Question: I've got a problem with long tag words (like Best Practices below).
I'd really appreciate if someone could go to the URL <URL> and make specific recommendation for the correct CSS change that would get the words like "Best-Practices" to clip when it goes over the edge rather than just flood over the edge into the screen. Sadly, I'm not very good at css and general instructions will not do me much good since I'm not and don't have a css guy to help me.
It will be good for you karma and we will appreciate it very much.

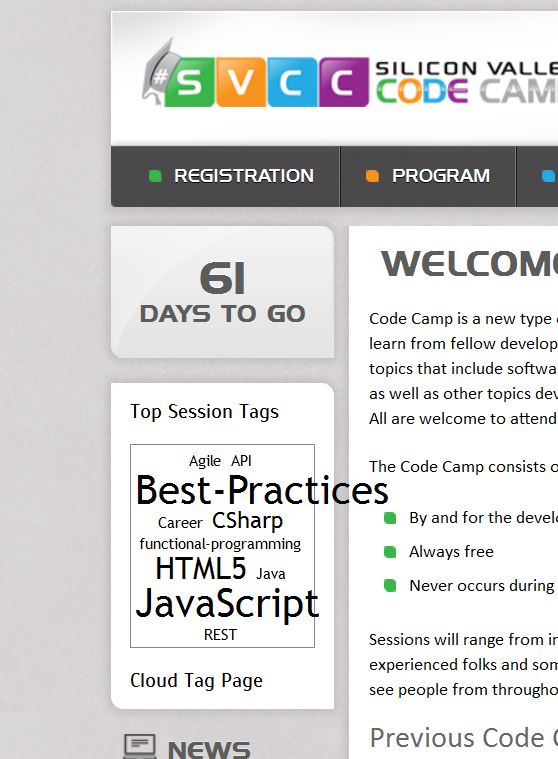
Answer: If I add 'word-wrap:break-word' to the '.TagCloud' element, the words effectively wrap to the next line. You don't need a fixed width, just adding the 'word wrap' property should effectively work.
Another alternative would be <URL>. It is a jQuery plugin that condenses the font size to always fit in the allotted space.